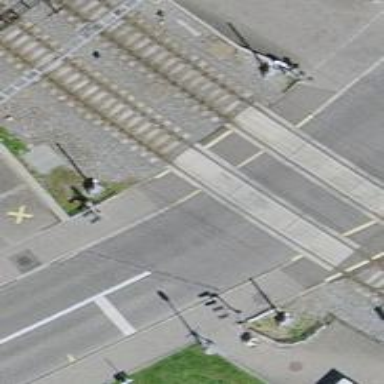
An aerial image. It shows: Level railway crossing with flashing lights. The barrier at the crossing is of the double half type.